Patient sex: M
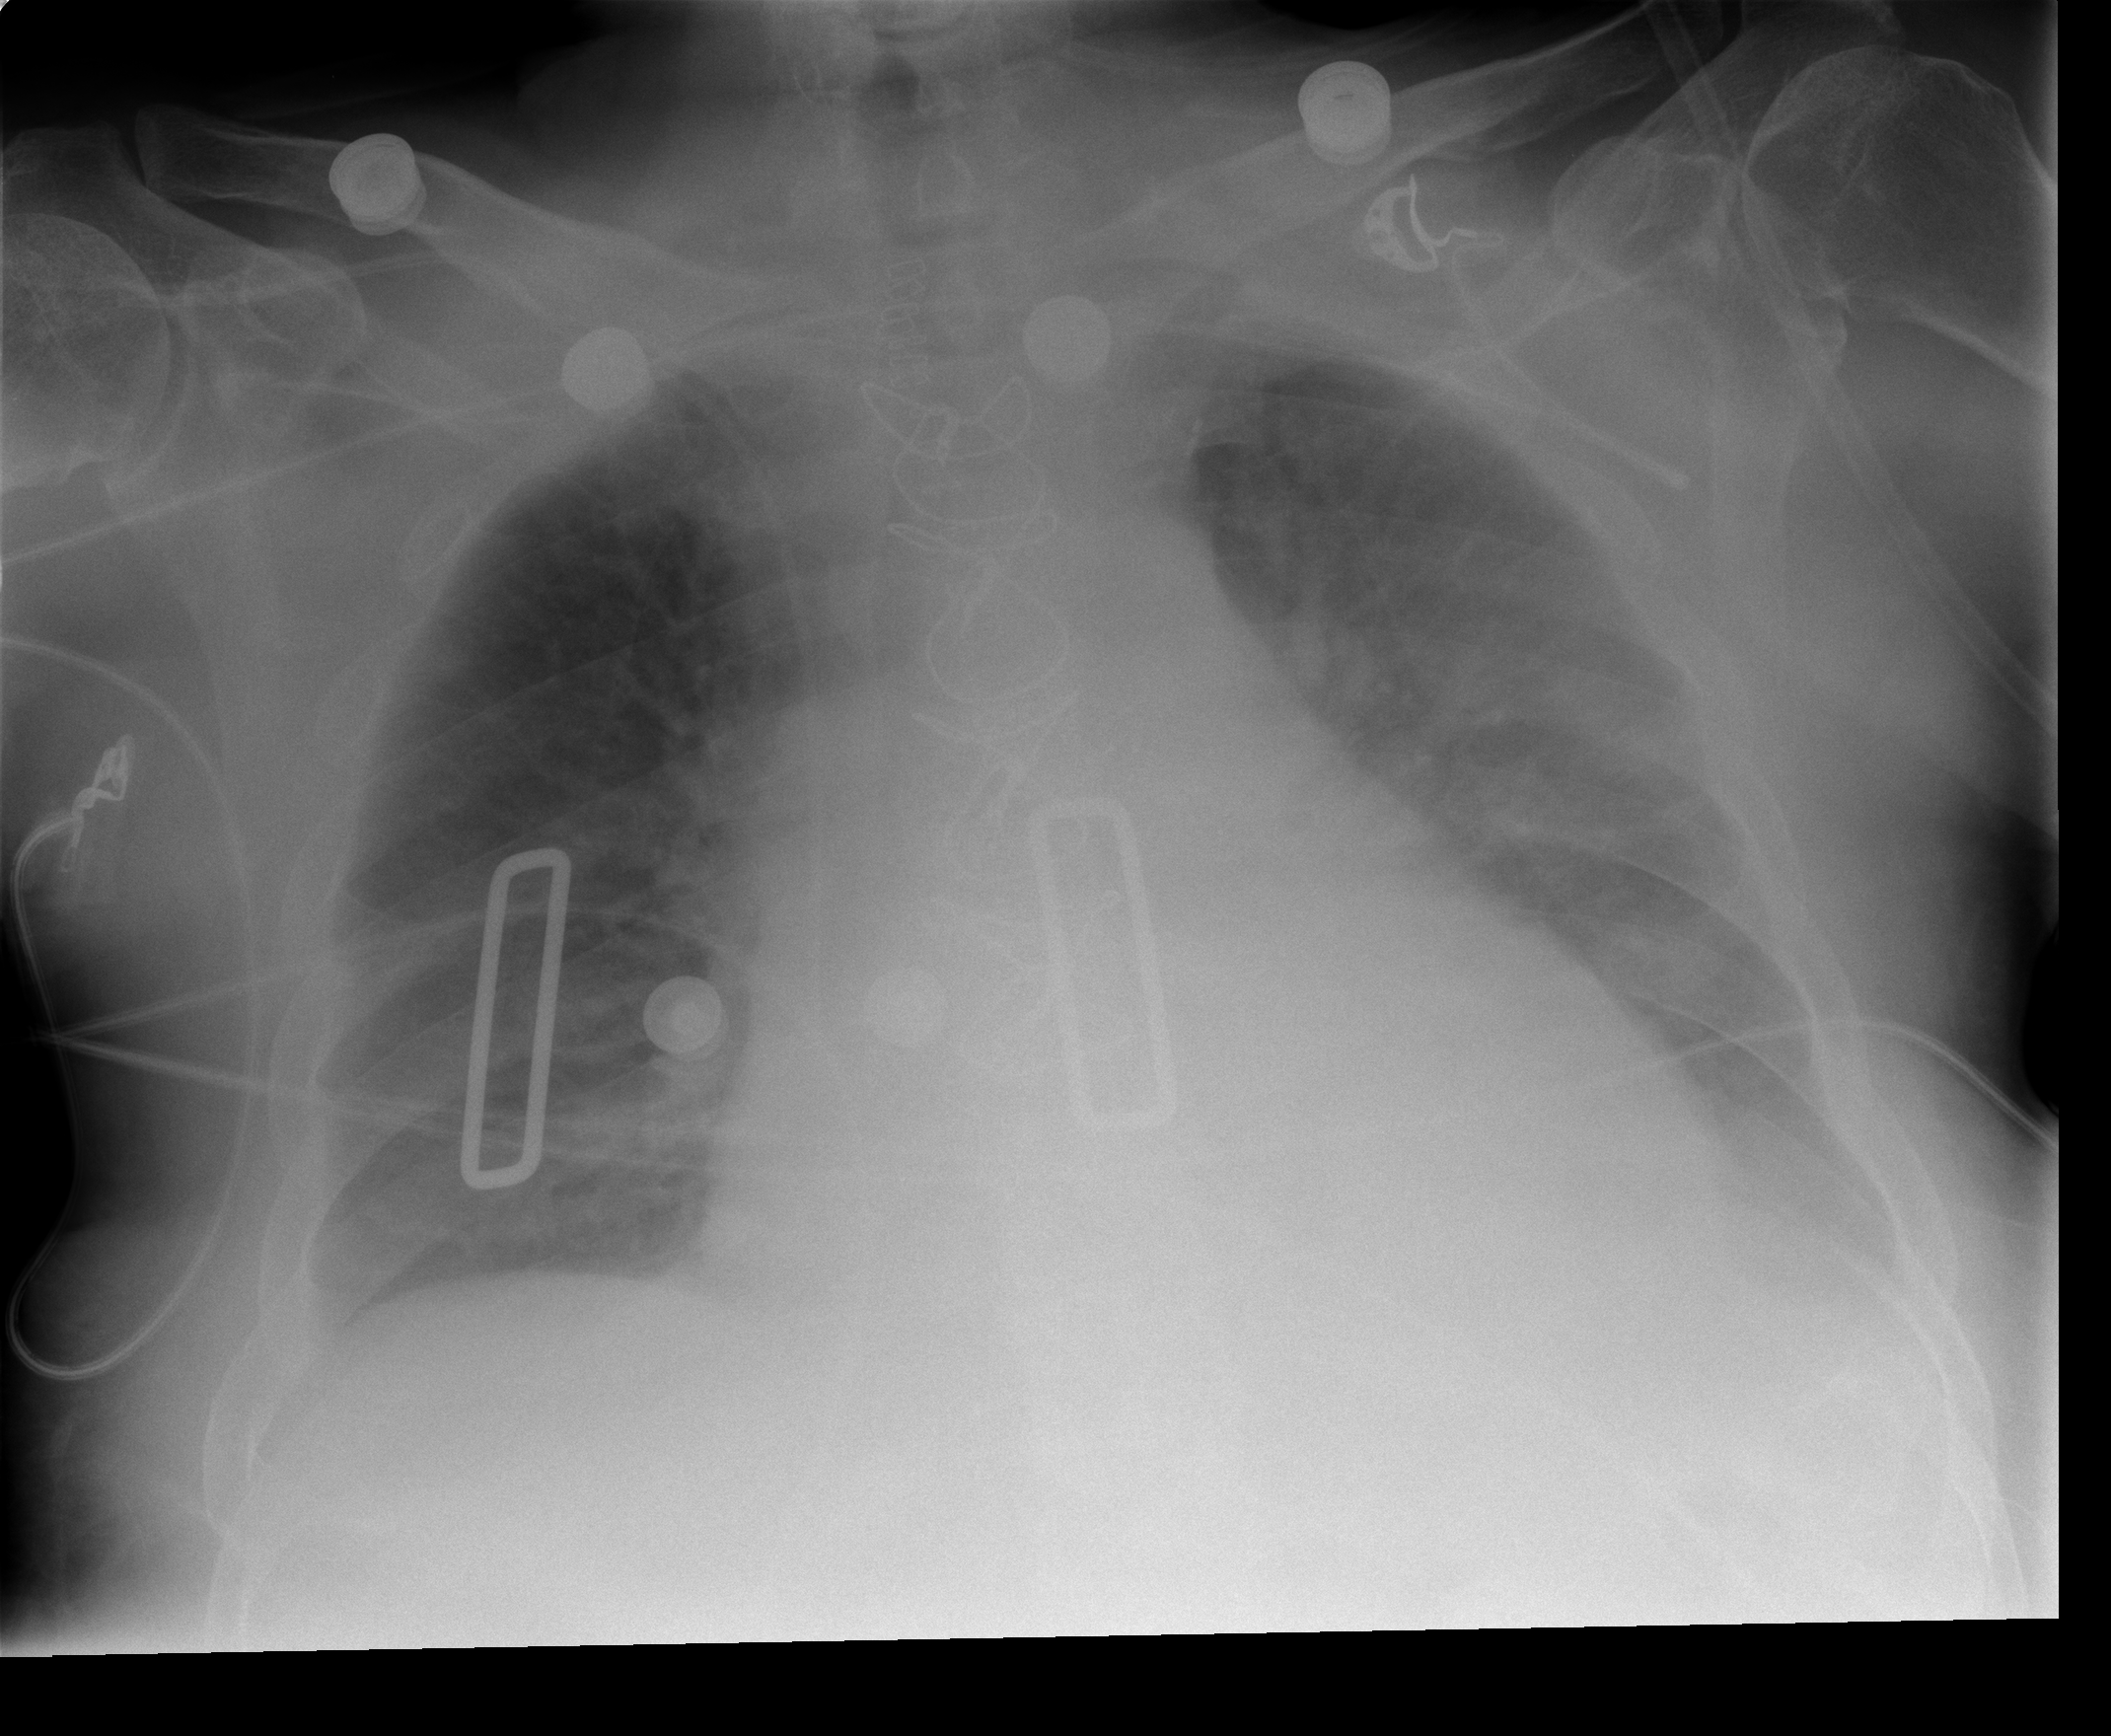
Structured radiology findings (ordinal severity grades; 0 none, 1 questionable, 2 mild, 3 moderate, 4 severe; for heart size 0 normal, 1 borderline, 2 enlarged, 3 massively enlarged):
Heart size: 2
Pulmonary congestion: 0
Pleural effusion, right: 0
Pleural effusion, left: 2
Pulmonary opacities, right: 0
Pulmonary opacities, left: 0
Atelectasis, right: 0
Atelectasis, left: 0